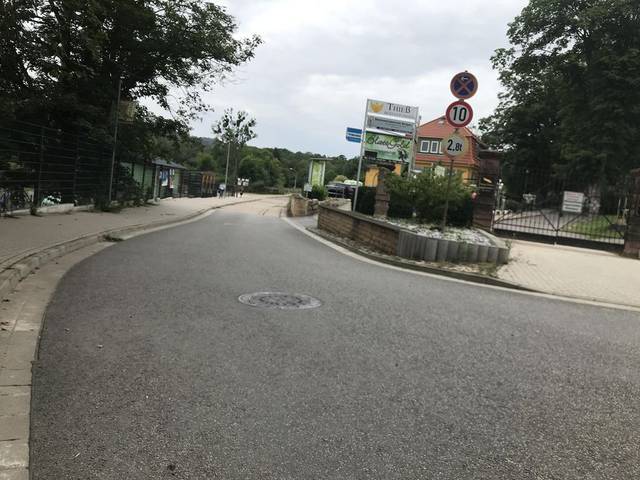
Region: Germany
Coordinates: 51.759, 11.034